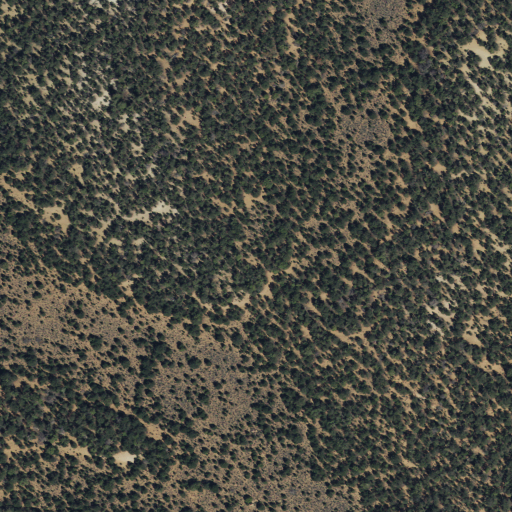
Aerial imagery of ridge(s) in Utah named Little Asphalt Ridge containing evergreen forest and shrub